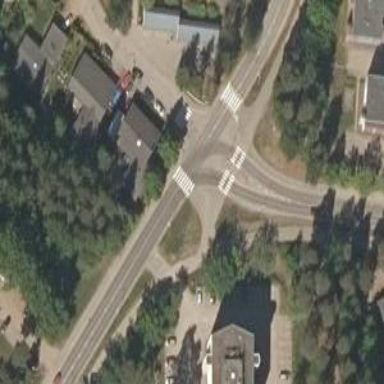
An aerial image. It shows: Asphalt footway with uncontrolled zebra crossing.